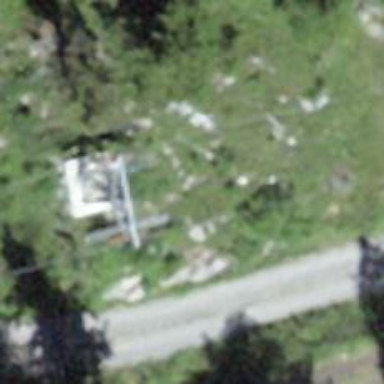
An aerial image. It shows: Pylon used for aerialway.